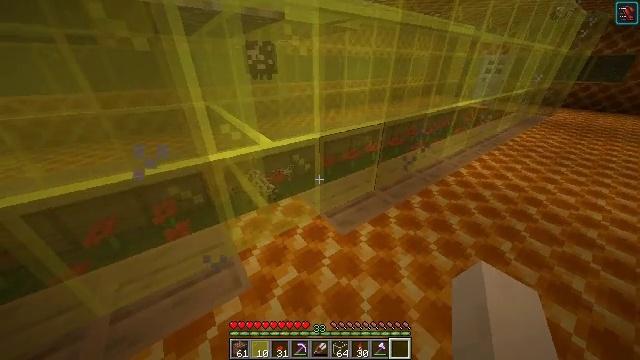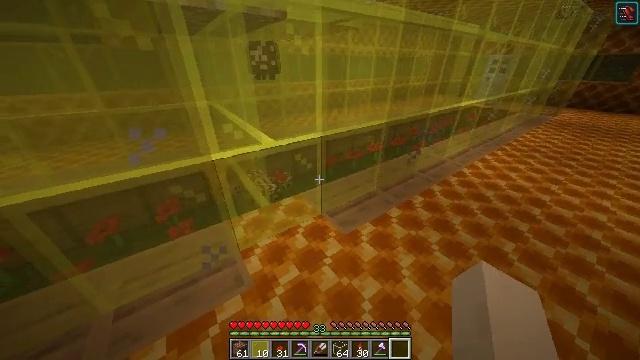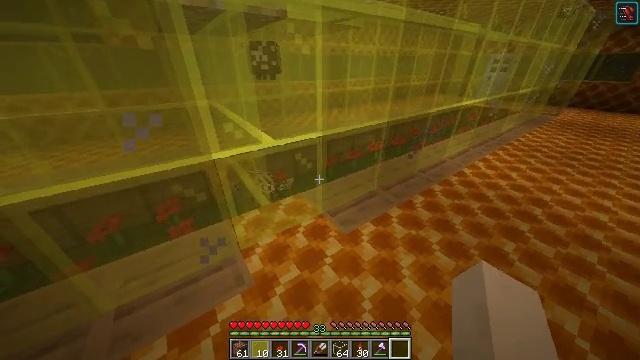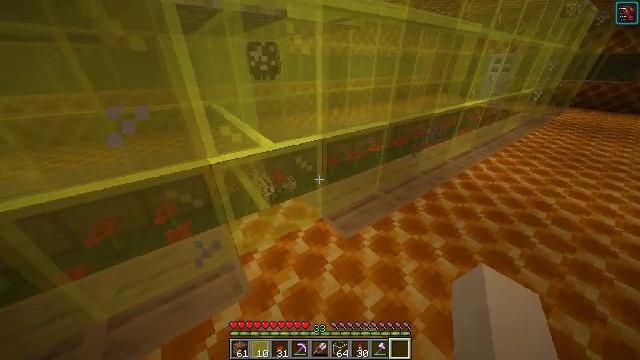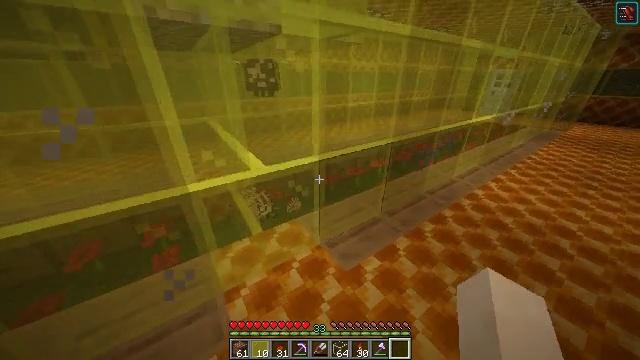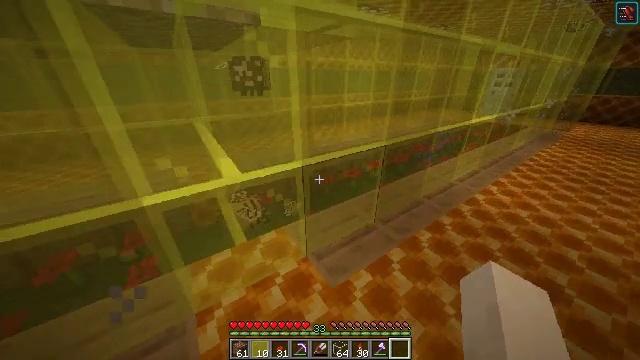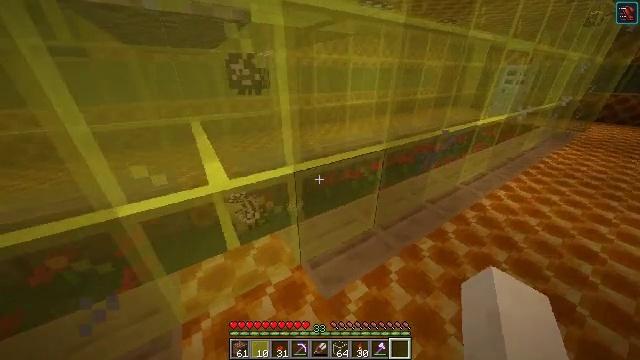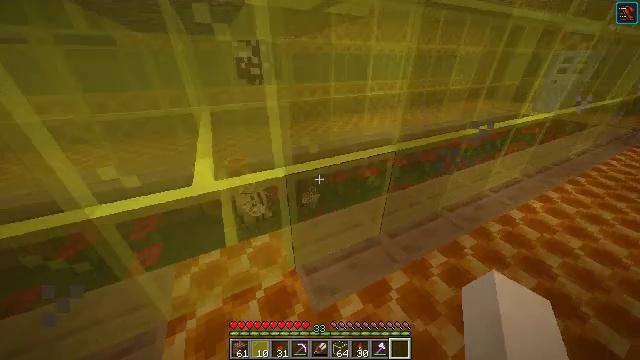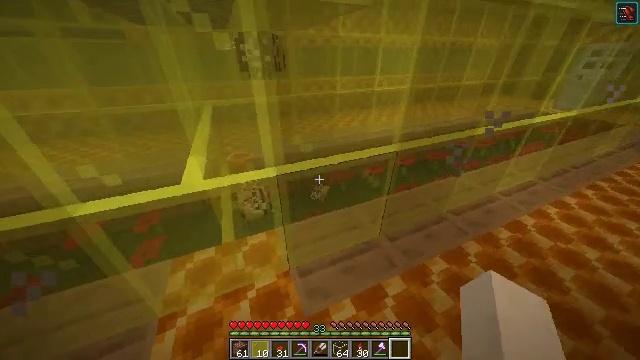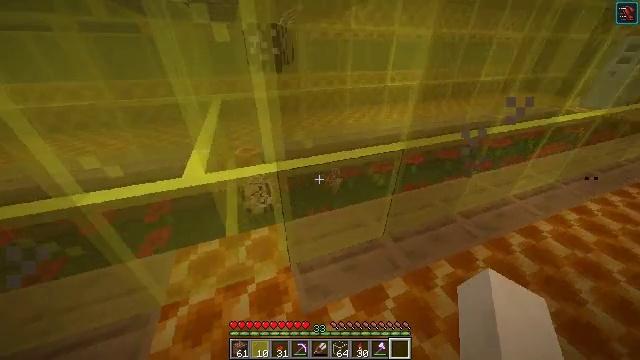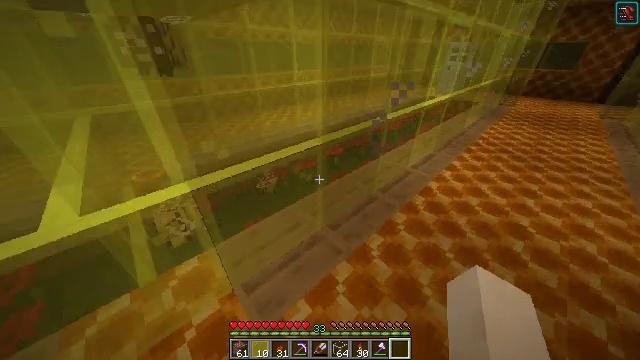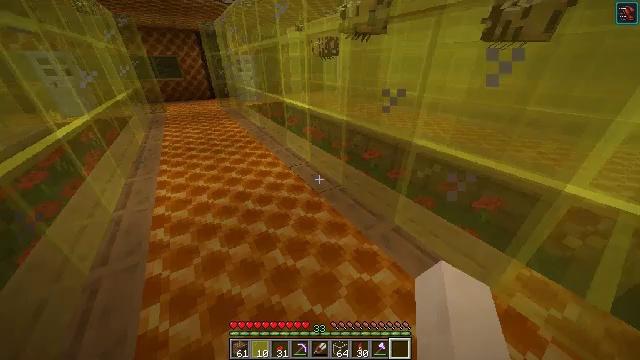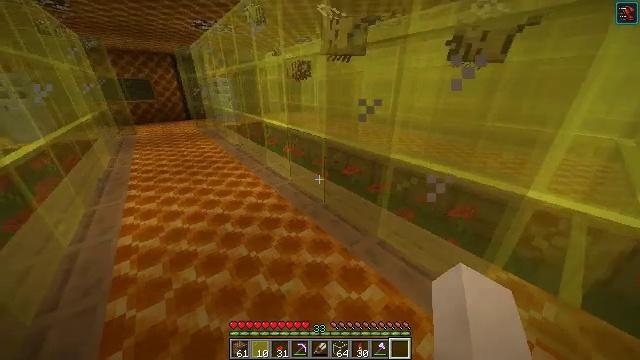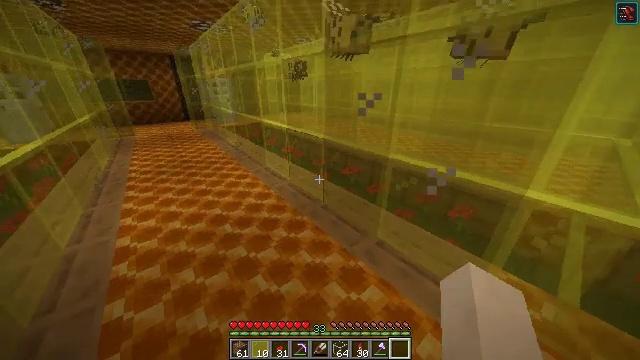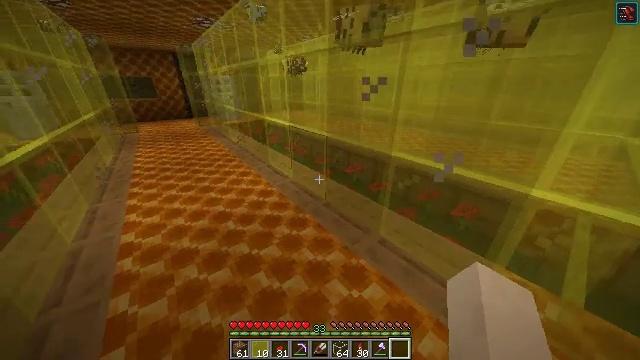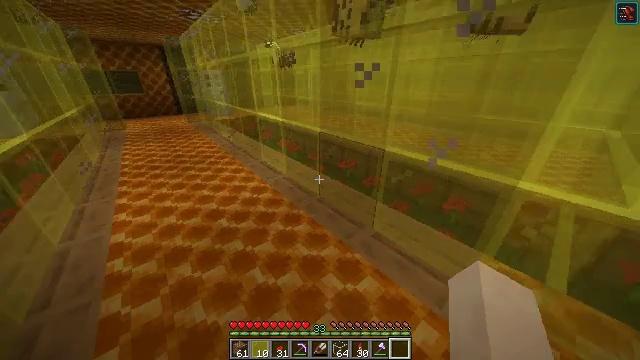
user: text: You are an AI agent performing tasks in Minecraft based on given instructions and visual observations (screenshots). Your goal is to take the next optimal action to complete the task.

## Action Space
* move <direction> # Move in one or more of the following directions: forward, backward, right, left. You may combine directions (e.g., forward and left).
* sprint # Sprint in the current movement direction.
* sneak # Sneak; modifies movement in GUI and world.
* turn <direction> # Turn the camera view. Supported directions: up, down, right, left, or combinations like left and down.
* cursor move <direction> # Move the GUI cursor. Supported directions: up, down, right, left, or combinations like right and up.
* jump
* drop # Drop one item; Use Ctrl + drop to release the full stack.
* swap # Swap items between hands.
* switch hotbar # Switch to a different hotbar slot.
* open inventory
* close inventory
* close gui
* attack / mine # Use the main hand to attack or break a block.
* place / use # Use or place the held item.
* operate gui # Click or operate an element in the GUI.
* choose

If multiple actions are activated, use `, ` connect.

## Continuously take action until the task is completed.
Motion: motion action
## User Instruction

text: Attack the yellow stained glass pane to break it.
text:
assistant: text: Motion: no_op
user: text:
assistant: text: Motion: no_op
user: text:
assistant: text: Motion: move forward
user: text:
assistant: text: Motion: move forward and move right, turn up
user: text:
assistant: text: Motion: move forward and move right
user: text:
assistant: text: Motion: move forward and move right, turn left
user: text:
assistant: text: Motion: turn left and down
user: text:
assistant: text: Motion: turn left and down
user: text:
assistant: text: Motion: turn left and down
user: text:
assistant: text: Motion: turn right
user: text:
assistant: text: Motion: turn right and up
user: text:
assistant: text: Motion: turn right and up
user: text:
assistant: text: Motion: no_op
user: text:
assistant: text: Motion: no_op
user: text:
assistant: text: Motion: turn right and down
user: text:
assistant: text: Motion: turn right and up
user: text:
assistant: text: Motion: turn right and up
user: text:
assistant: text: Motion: turn right
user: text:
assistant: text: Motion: turn right and up
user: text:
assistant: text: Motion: no_op
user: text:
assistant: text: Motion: turn left and up
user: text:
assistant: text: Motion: turn left and up
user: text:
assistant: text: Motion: turn left and up
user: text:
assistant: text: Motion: no_op
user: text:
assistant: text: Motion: turn left
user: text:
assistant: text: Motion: no_op
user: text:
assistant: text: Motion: move left
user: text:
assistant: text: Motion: move forward and move left
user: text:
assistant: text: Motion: move forward and move left
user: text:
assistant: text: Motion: move forward and move left